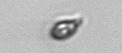
Label: Cryptophyta